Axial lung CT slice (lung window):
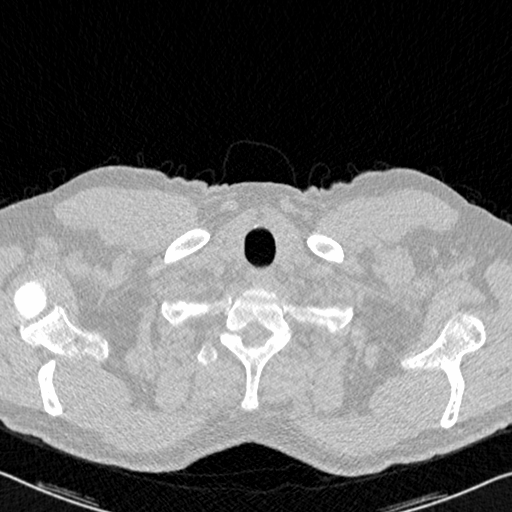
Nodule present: no